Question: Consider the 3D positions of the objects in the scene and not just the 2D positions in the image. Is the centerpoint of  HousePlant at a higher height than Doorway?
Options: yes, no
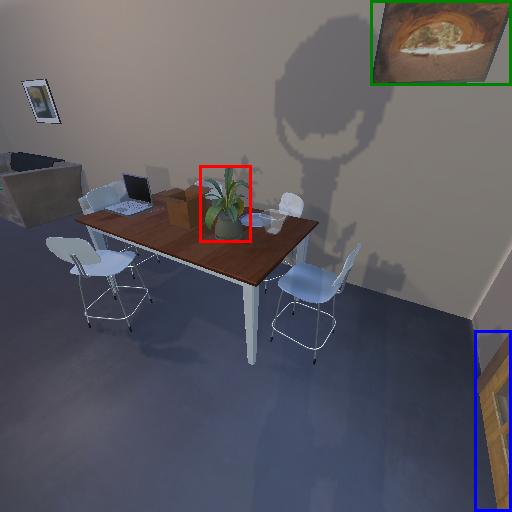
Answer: yes